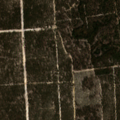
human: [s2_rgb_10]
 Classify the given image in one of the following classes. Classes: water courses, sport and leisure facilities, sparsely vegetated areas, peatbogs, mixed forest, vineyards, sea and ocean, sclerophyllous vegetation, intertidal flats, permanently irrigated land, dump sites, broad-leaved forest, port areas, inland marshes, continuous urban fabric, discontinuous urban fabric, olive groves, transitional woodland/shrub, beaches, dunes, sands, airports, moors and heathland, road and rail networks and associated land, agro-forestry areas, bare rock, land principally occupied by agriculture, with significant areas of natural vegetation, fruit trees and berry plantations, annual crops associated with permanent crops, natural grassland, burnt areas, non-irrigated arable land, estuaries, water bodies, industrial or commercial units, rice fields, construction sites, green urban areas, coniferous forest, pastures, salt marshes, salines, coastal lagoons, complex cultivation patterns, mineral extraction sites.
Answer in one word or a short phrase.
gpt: coniferous forest, transitional woodland/shrub